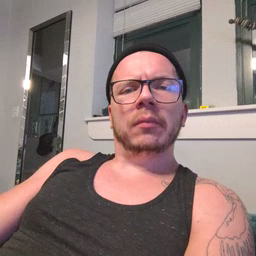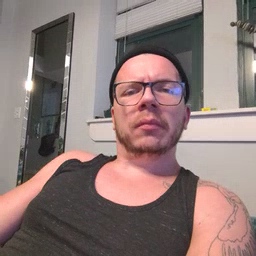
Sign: shoe